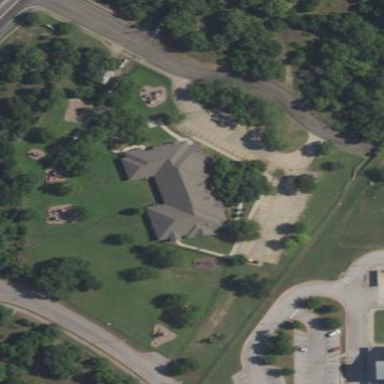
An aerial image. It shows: Kindergarten building.